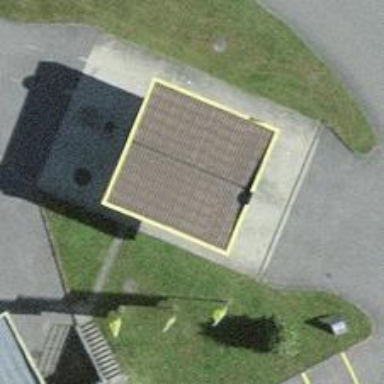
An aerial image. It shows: Fuel station.